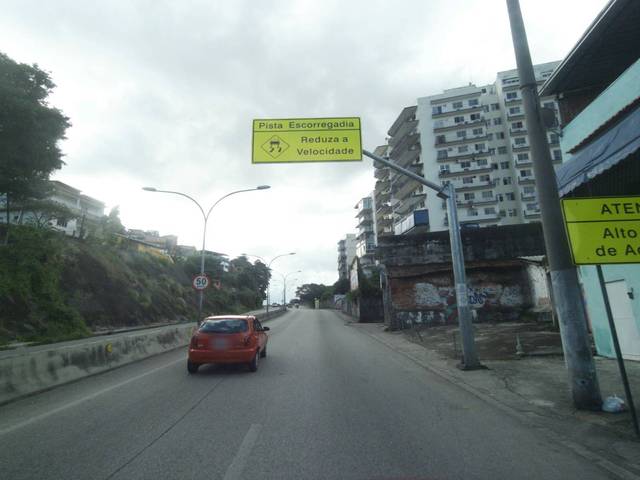
Region: Brazil
Coordinates: -22.917, -43.263